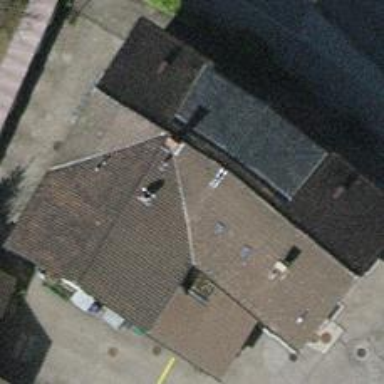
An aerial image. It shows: Restaurant.